Question: I want to create in R a plot which contains side by side bars and line charts as follows:

I tried:
'''
Total <- c(584,605,664,711,759,795,863,954,1008,1061,1117,1150)
Infected <- c(366,359,388,402,427,422,462,524,570,560,578,577)
Recovered <- c(212,240,269,301,320,359,385,413,421,483,516,548)
Death <- c(6,6,7,8,12,14,16,17,17,18,23,25)
day <- itemizeDates(startDate="01.04.20", endDate="12.04.20")
df <- data.frame(Day=day, Infected=Infected, Recovered=Recovered, Death=Death, Total=Total)
value_matrix = matrix(, nrow = 2, ncol = 12)
value_matrix[1,] = df$Recovered
value_matrix[2,] = df$Death
plot(c(1:12), df$Total, ylim=c(0,1200), xlim=c(1,12), type = "b", col="peachpuff", xaxt="n", xlab = "", ylab = "")
points(c(1:12), df$Infected, type = "b", col="red")
barplot(value_matrix, beside = TRUE, col = c("green", "black"), width = 0.35, add = TRUE)
'''
But the bar chart does not fit the line chart. I guess it would be easier to use ggplot2, but don't know how. Could anyone help me? Thanks a lot in advance!
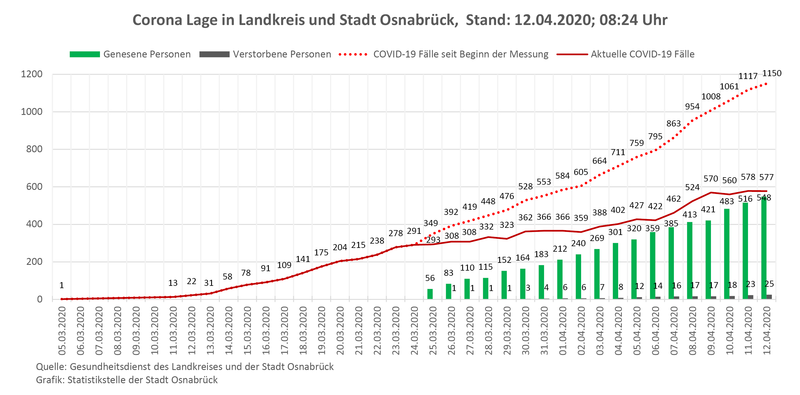
Answer: With ggplot2, the margins are handled nicely for you, but you'll need the data in two separate long forms. Reshape from wide to long with 'tidyr::gather', 'tidyr::pivot_longer', 'reshape2::melt', 'reshape', or whatever you prefer.
'''
library(tidyr)
library(ggplot2)
df <- data.frame(
Total = c(584,605,664,711,759,795,863,954,1008,1061,1117,1150),
Infected = c(366,359,388,402,427,422,462,524,570,560,578,577),
Recovered = c(212,240,269,301,320,359,385,413,421,483,516,548),
Death = c(6,6,7,8,12,14,16,17,17,18,23,25),
day = seq(as.Date("2020-04-01"), as.Date("2020-04-12"), by = 'day')
)
ggplot(
tidyr::gather(df, Population, count, Total:Infected),
aes(day, count, color = Population, fill = Population)
) +
geom_line() +
geom_point() +
geom_col(
data = tidyr::gather(df, Population, count, Recovered:Death),
position = 'dodge', show.legend = FALSE
)
'''

Another way to do it is to gather twice before plotting. Not sure if this is easier or harder to understand, but you get the same thing.
'''
df %>%
tidyr::gather(Population, count, Total:Infected) %>%
tidyr::gather(Resolution, count2, Recovered:Death) %>%
ggplot(aes(x = day, y = count, color = Population)) +
geom_line() +
geom_point() +
geom_col(
aes(y = count2, color = Resolution, fill = Resolution),
position = 'dodge', show.legend = FALSE
)
'''

You can actually plot the lines and points without reshaping by making separate calls for each, but to dodge bars (or get legends), you'll definitely need to reshape.